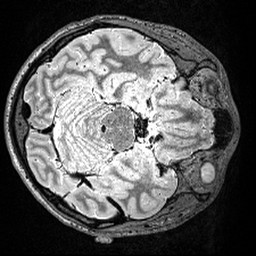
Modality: T2w
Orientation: axial
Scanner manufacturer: siemens
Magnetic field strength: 3 T
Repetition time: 3.2 s
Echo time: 0.566 s